Field crop: tomato
Growth stage: 1
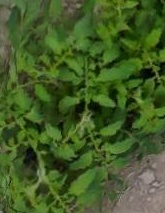
Species: tomato